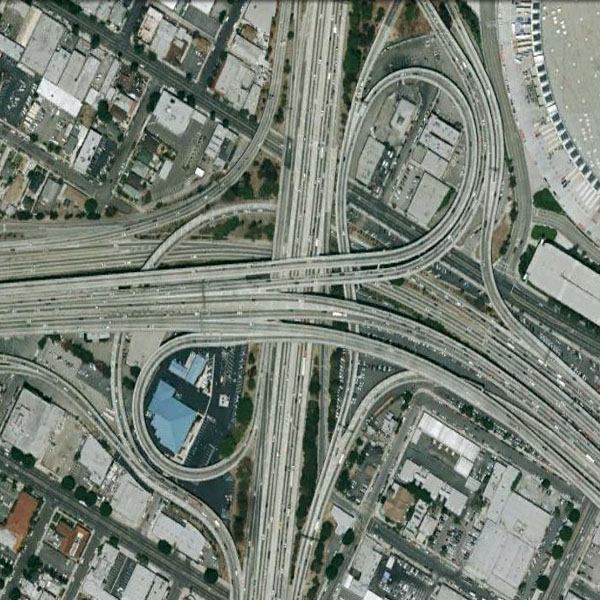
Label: Viaduct